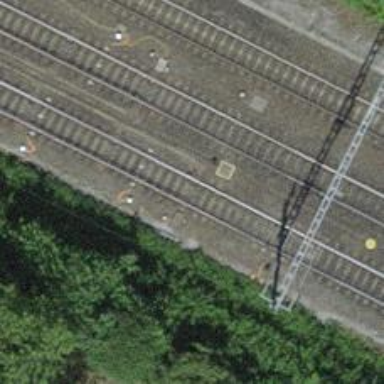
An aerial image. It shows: Railway switch.